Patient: sex F, age 71
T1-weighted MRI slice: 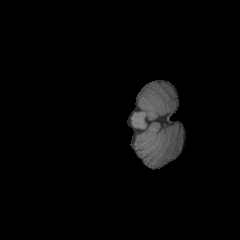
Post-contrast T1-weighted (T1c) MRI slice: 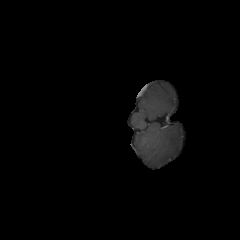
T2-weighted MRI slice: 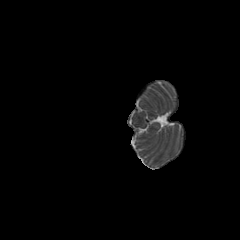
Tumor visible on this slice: no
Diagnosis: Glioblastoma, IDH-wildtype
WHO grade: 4